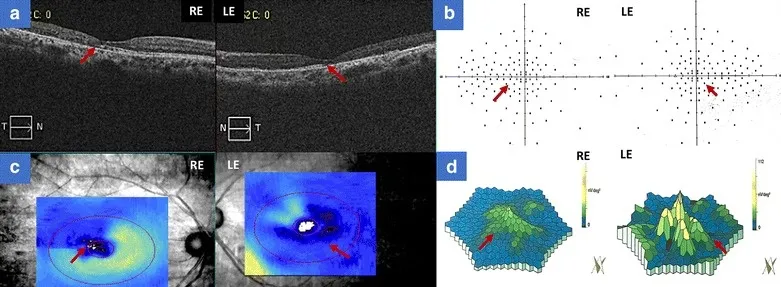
Anatomo Physiological correlation between OCT Cirrus 4000 scan, Neurological Visual Field and Multifocal Electroretinogram. A; B-Scan of OCT Cirrus 4000 on foveal line of the right and left eye respectively (Red arrow shows the disruption of the photoreceptors). B; Neurological visual field of both eyes (Red arrow shows the limit of the peripheral scotoma and mild macular respect). C; Ganglion Cell Map of OCT Cirrus 4000 that shows a diffuse compromise of the ganglion cell with greater affection on the left eye. D; Multifocal electroretinogram that shows a diffuse compromise with a mild macular respect in both eyes. (Red arrow shows the limit of the functional and dysfunctional retina at macular level).
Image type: pathology (immunostaining)